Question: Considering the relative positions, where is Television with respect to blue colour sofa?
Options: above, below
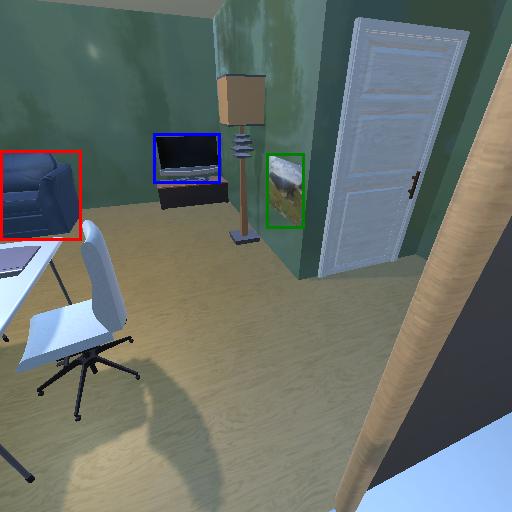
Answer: above